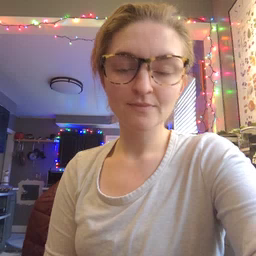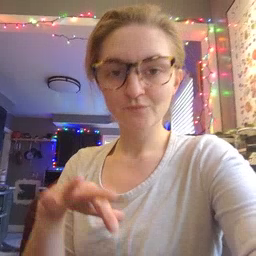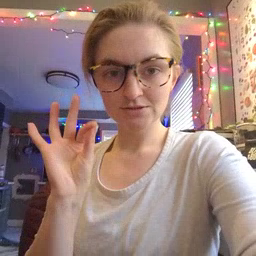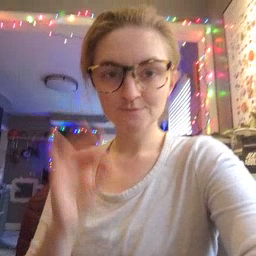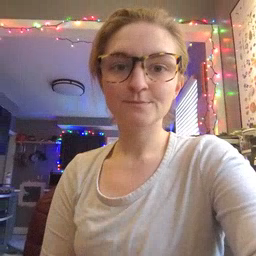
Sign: find